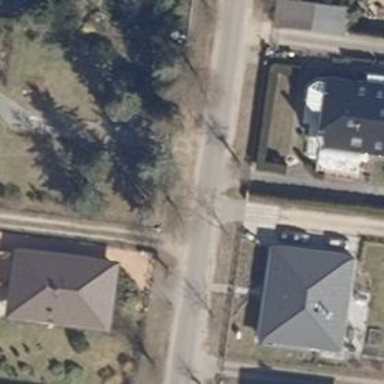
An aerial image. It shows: Smooth asphalt road in residential area.